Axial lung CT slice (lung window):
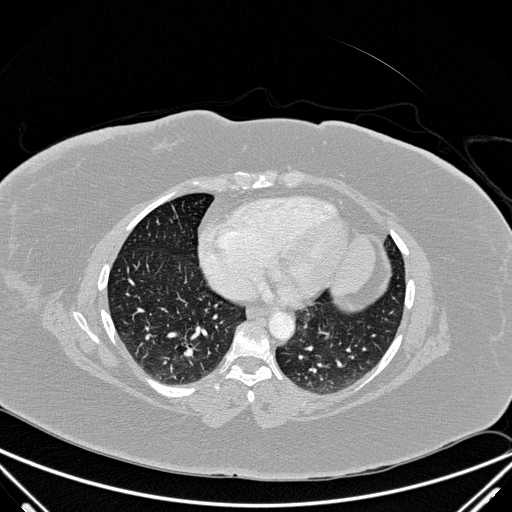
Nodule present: no